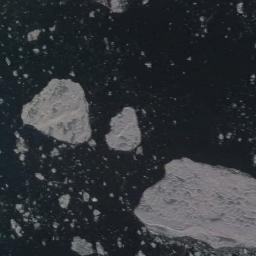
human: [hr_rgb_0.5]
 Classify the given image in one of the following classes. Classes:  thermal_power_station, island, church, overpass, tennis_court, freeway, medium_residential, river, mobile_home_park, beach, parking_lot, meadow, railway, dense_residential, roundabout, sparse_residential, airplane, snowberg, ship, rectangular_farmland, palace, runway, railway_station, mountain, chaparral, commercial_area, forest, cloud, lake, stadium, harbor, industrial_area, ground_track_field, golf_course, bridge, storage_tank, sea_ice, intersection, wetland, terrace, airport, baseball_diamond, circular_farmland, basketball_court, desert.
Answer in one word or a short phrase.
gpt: sea_ice